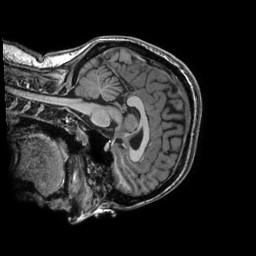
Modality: T1w
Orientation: sagittal
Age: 21
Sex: female
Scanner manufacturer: ge
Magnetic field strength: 3 T
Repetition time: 0.008788 s
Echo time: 0.003812 s